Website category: game
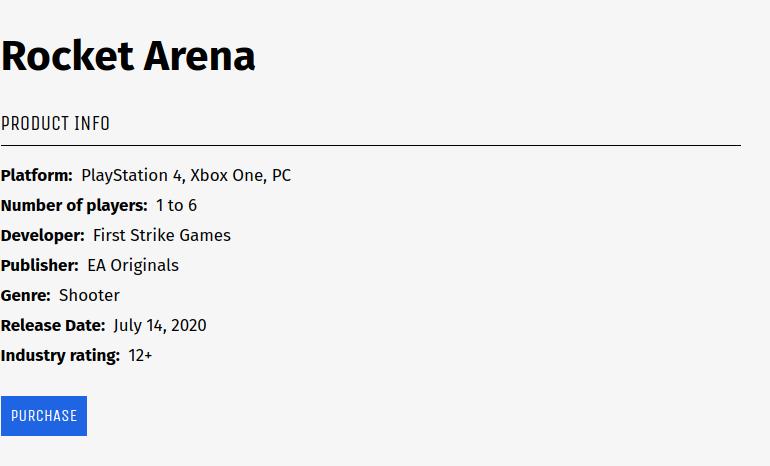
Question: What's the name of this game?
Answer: Rocket Arena

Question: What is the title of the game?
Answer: Rocket Arena

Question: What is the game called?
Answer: Rocket Arena

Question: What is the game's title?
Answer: Rocket Arena

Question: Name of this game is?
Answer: Rocket Arena

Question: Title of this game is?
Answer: Rocket Arena

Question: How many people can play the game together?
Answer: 1 to 6

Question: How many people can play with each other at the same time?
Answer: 1 to 6

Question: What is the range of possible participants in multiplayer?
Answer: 1 to 6

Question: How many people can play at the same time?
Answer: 1 to 6

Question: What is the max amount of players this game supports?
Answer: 1 to 6

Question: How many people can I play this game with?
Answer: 1 to 6

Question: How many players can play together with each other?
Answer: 1 to 6

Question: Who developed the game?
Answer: First Strike Games

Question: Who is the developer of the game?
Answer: First Strike Games

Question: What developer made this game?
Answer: First Strike Games

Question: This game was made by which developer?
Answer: First Strike Games

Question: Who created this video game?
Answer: First Strike Games

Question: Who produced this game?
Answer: First Strike Games

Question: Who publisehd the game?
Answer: EA Originals

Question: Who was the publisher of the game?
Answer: EA Originals

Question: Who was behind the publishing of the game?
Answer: EA Originals

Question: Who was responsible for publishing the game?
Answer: EA Originals

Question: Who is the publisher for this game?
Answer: EA Originals

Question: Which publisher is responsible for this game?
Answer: EA Originals

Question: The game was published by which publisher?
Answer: EA Originals

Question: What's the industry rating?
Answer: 12+

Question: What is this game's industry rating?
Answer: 12+

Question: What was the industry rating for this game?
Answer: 12+

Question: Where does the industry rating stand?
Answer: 12+

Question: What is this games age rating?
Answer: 12+

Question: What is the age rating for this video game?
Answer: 12+

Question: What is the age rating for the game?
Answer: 12+

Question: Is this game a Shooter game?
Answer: yes

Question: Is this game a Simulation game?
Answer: no

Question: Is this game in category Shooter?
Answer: yes

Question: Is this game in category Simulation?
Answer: no

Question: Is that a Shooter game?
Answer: yes

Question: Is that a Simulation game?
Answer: no

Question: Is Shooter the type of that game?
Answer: yes

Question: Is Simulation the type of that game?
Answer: no

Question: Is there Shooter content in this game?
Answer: yes

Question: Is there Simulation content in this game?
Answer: no

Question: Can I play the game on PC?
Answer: yes

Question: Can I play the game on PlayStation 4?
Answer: yes

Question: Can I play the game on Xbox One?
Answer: yes

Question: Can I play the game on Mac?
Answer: no

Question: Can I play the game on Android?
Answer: no

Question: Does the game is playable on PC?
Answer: yes

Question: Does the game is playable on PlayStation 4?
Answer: yes

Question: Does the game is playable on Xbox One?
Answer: yes

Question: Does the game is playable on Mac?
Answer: no

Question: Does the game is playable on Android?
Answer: no

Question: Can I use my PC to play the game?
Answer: yes

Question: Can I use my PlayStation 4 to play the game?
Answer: yes

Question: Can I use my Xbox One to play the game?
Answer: yes

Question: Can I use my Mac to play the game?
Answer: no

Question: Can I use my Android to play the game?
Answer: no

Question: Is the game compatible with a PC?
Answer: yes

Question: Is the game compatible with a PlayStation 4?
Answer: yes

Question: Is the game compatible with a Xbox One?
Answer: yes

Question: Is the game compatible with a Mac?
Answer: no

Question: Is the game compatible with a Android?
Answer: no